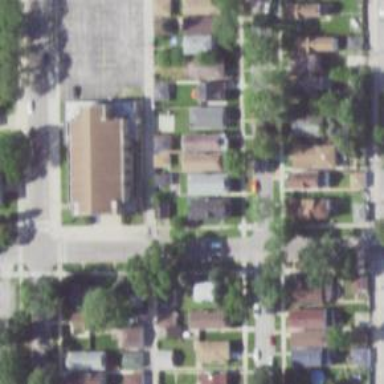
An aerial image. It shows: Alley classified as service road.